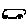
Label: car